Field crop: maize
Growth stage: 2
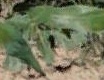
Species: maize